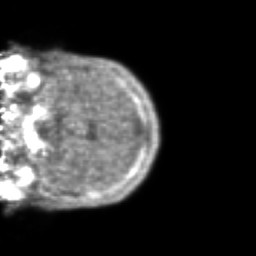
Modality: PET
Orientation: coronal
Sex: female
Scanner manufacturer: ge